Aerial crown-view tile of a tropical tree (Barro Colorado Island, Panama), acquired 20250414:
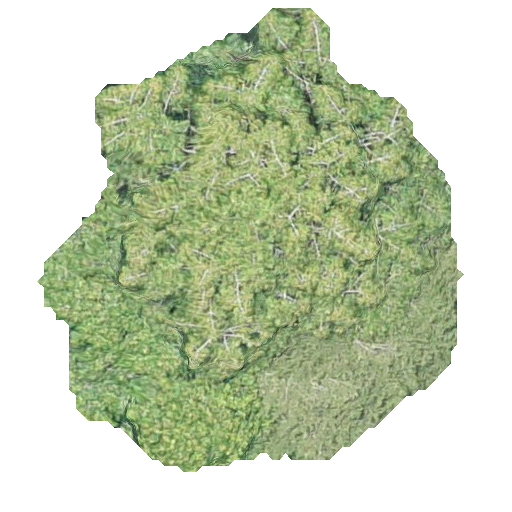
Species: Virola surinamensis
GBIF accepted scientific name: Virola surinamensis
Crown area: 203.044 m²